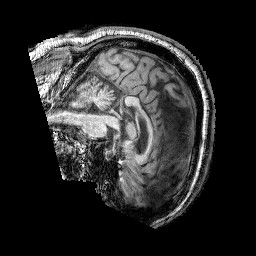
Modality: T1w
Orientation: sagittal
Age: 42
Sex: male
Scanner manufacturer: siemens
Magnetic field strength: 3 T
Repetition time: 2.25 s
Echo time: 0.00411 s